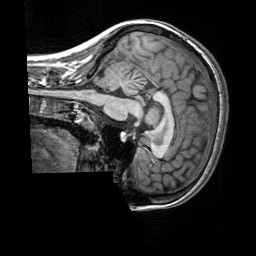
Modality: T1w
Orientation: sagittal
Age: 27
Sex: female
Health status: healthy
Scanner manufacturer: siemens
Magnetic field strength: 3 T
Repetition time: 2.3 s
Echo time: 0.00303 s